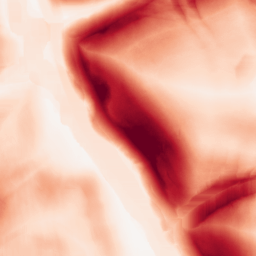
Category: morphological
Decomposition family: morphological_square
Decomposition parameters: operation: gradient
size: 20
Upsampling method: bicubic
Upsampling parameters: scale: 4
Upsampling scale: 4